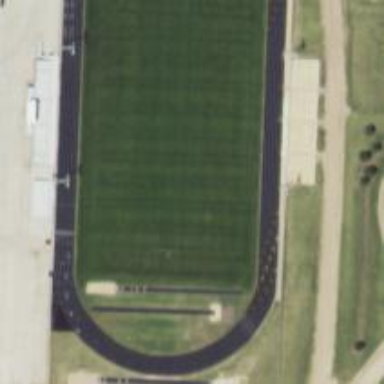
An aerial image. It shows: American football pitch with grass surface. It is designated for the sport and surrounded by grass land use.